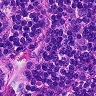
Metastatic tissue present: no